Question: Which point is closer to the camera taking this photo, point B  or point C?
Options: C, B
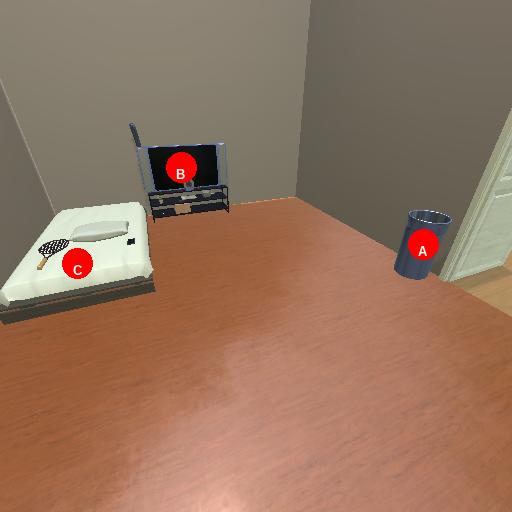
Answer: C